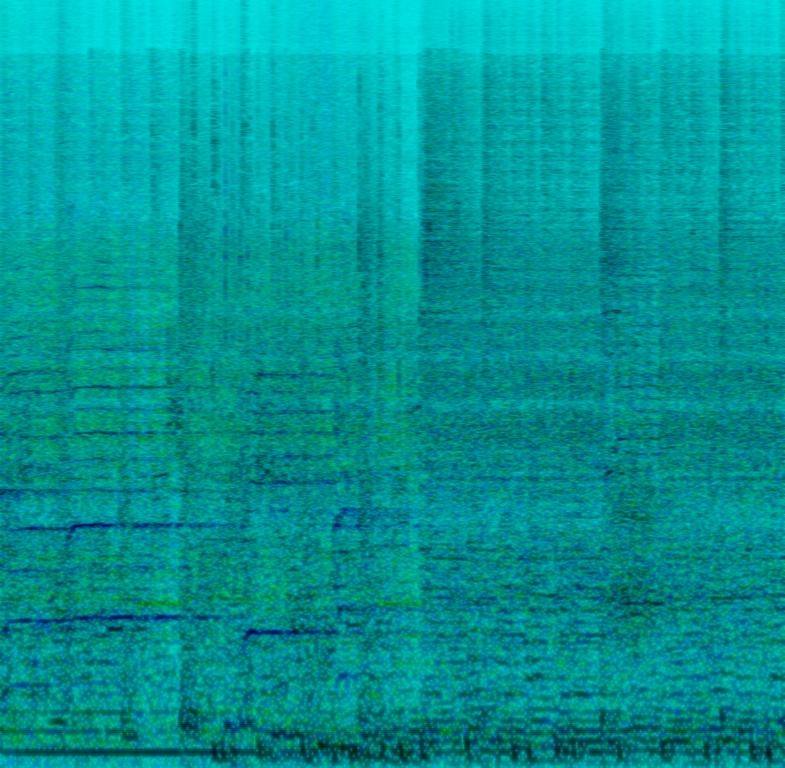
This is a heavy metal music piece from a video game soundtrack. The piece is being performed in the style of a military march. There are speech sounds that resemble the speech of a fascist dictator. The main theme is being played by the distorted electric guitar with the bass guitar playing in the background. The rhythmic background is provided by the acoustic drums. There is an aggressive and militaristic atmosphere. This piece could be playing in the soundtrack of a video game or a movie that has a war setting.